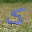
Label: 5